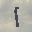
Label: 1